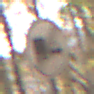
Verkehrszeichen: EndeUeberholverbotKraftfahrzeuge
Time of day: MorningAfternoon
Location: Outdoor (Nature)
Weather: Overcast
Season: Autumn
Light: Natural